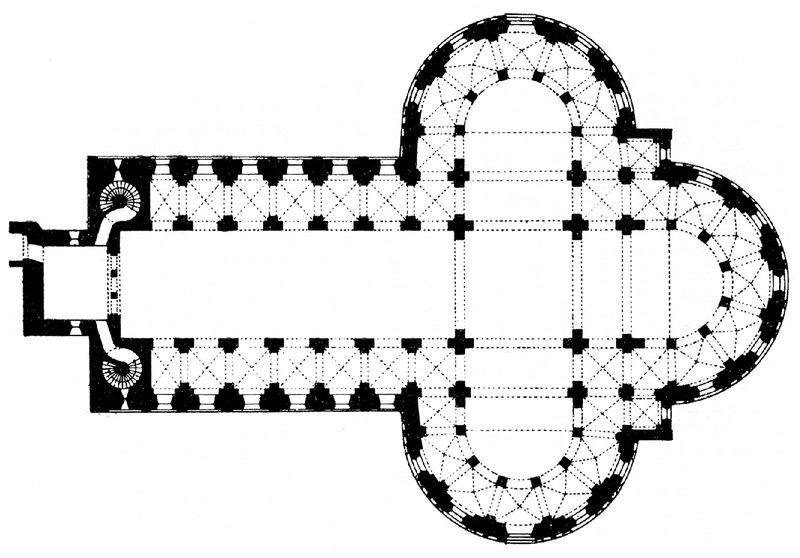
Titel: St. Maria im Kapitol in Köln
Standort: Köln, St. Maria im Kapitol (EU - D - NRW)
Schlagwörter: weiß, fenster, pfeiler, schwarz, skizze, säulen, tür, zeichnung, zimmer, gebäude, haus, architektur, kirche, gotik, turm, garten, treppe, treppen, gewölbe, kreuz, dom, druck, schwarz-weiß, treffen, räume, entwurf, kathedrale, langhaus, halbrund, portal, kirchenschiff, mittelschiff, kreuzgewölbe, querhaus, seitenschiff, altarraum, apsis, chor, kapelle, plan, wendeltreppe, joch, querschnitt, wendel, basilika, säulengang, grundriss, bauwerk, aufriss, bauplan, vorraum, gänge, vierung, längsschiff, querschiff, absis, mittelschif, kierche, wendeltrppen, seitenschitt